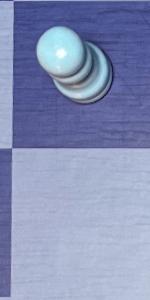
Label: Empty